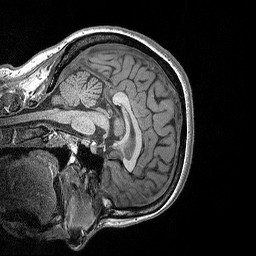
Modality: T1w
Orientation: sagittal
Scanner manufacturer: siemens
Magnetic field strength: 3 T
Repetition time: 2.3 s
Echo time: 0.00298 s